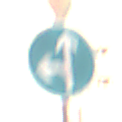
Verkehrszeichen: VorgeschriebeneFahrtrichtungGeradeausOderLinks
Zusatzzeichen oben: VorfahrtGewaehren
Umgebung: Roofed, Suburban
Tageszeit: MorningAfternoon
Wetter: PartlyCloudy
Licht: Natural
Jahreszeit: Winter
Kontrast: LowContrast